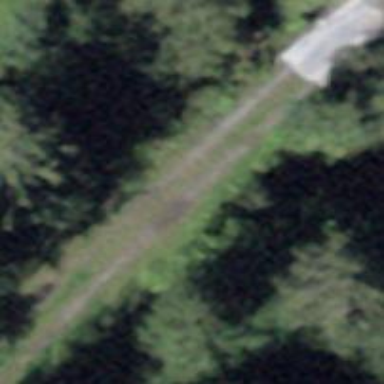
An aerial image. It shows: Gravel track with grade 2 quality.